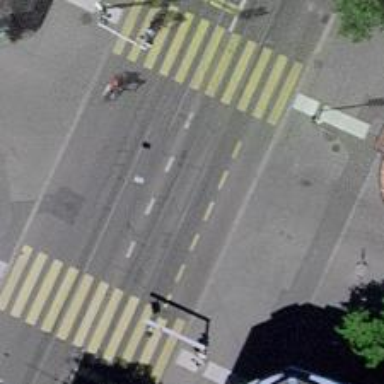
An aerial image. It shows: Tram level crossing on railway.